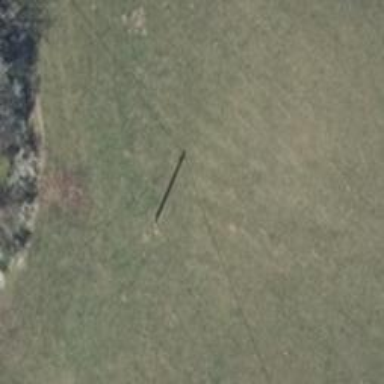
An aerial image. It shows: Minor power line.